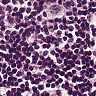
Metastatic tissue present: no